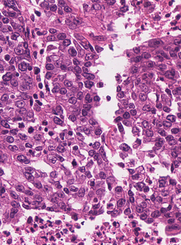
Tumor epithelial tissue: yes
Tumor-associated stroma tissue: no
Normal tissue: no